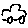
Label: car